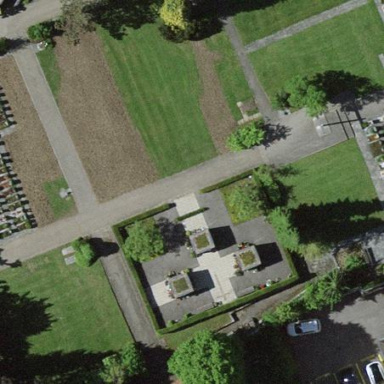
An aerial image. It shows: Graveyard.